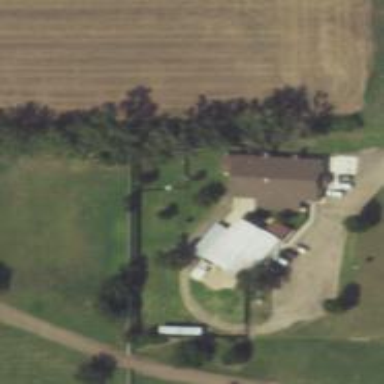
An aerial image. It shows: Animal shelter.